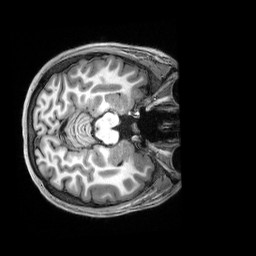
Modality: T1w
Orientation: axial
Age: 21
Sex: female
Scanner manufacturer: siemens
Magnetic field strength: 3 T
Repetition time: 2.5 s
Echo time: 0.00222 s